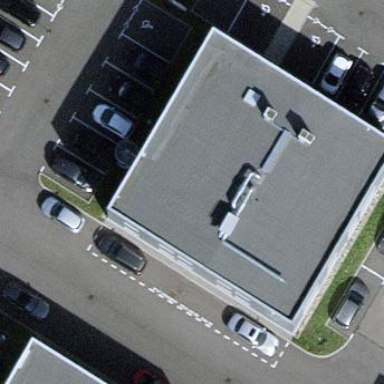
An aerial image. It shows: Commercial building.